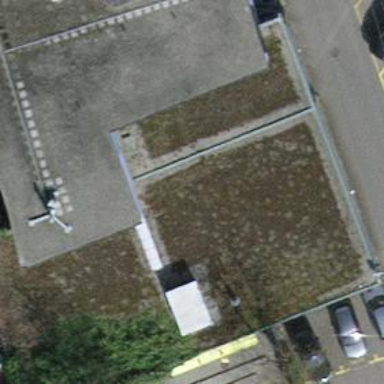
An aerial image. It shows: Office building.